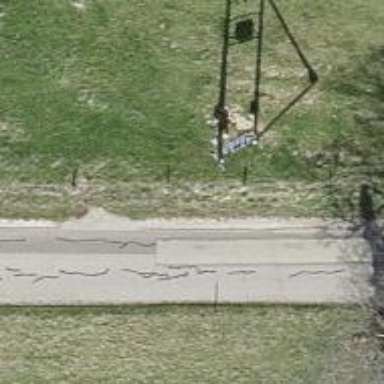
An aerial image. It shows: Distribution transformer attached to power pole.